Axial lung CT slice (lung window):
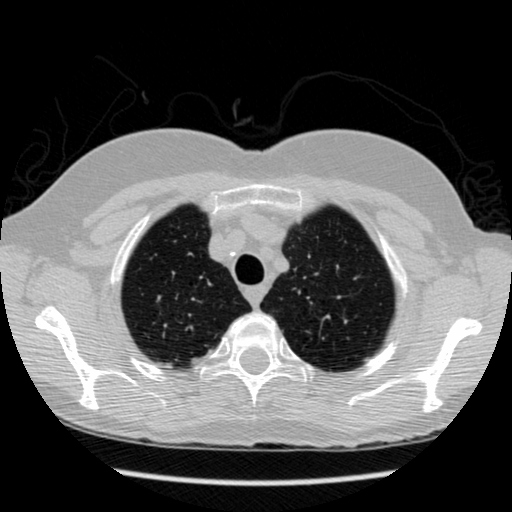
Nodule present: no